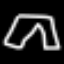
Label: pants